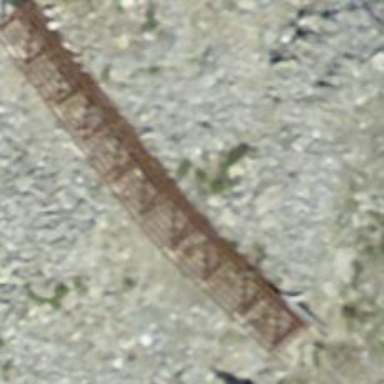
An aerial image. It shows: Snow fence that is man-made.